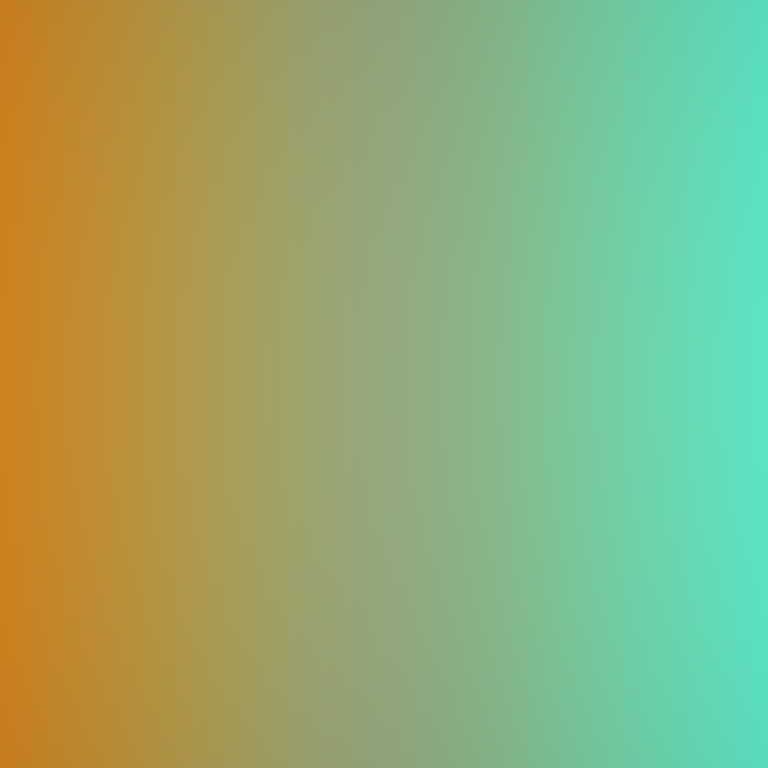
Abstract light effect, smooth gradient from warm orange to cool teal, calm atmosphere, soft blend, no room, no furniture, no objects.